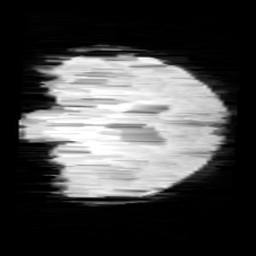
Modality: minIP
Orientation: coronal
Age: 11
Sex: female
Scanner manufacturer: siemens
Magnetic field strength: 3 T
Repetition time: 0.027 s
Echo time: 0.02 s